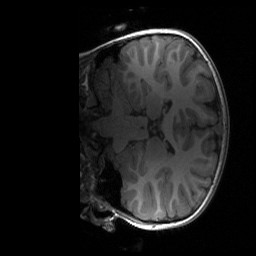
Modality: T1w
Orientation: coronal
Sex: female
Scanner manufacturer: siemens
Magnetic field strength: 3 T
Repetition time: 1.9 s
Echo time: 0.00243 s